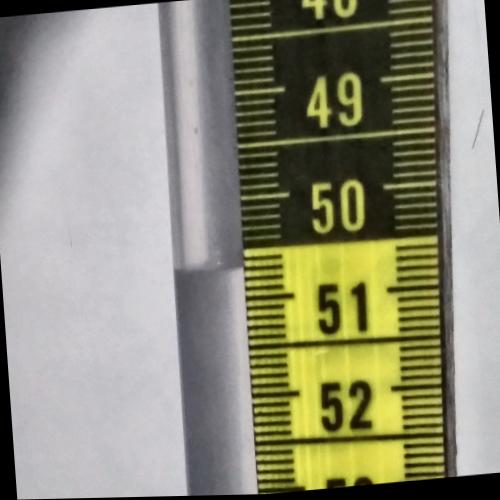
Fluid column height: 50.7 cm